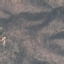
Land use / land cover: HerbaceousVegetation